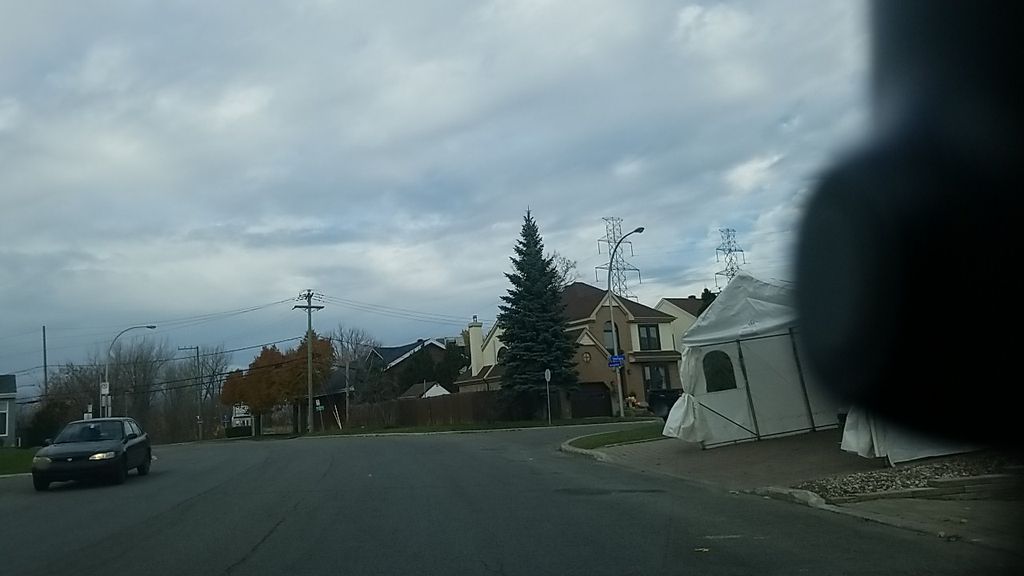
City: montreal